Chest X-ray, PA view. Patient: 57 years old, sex M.
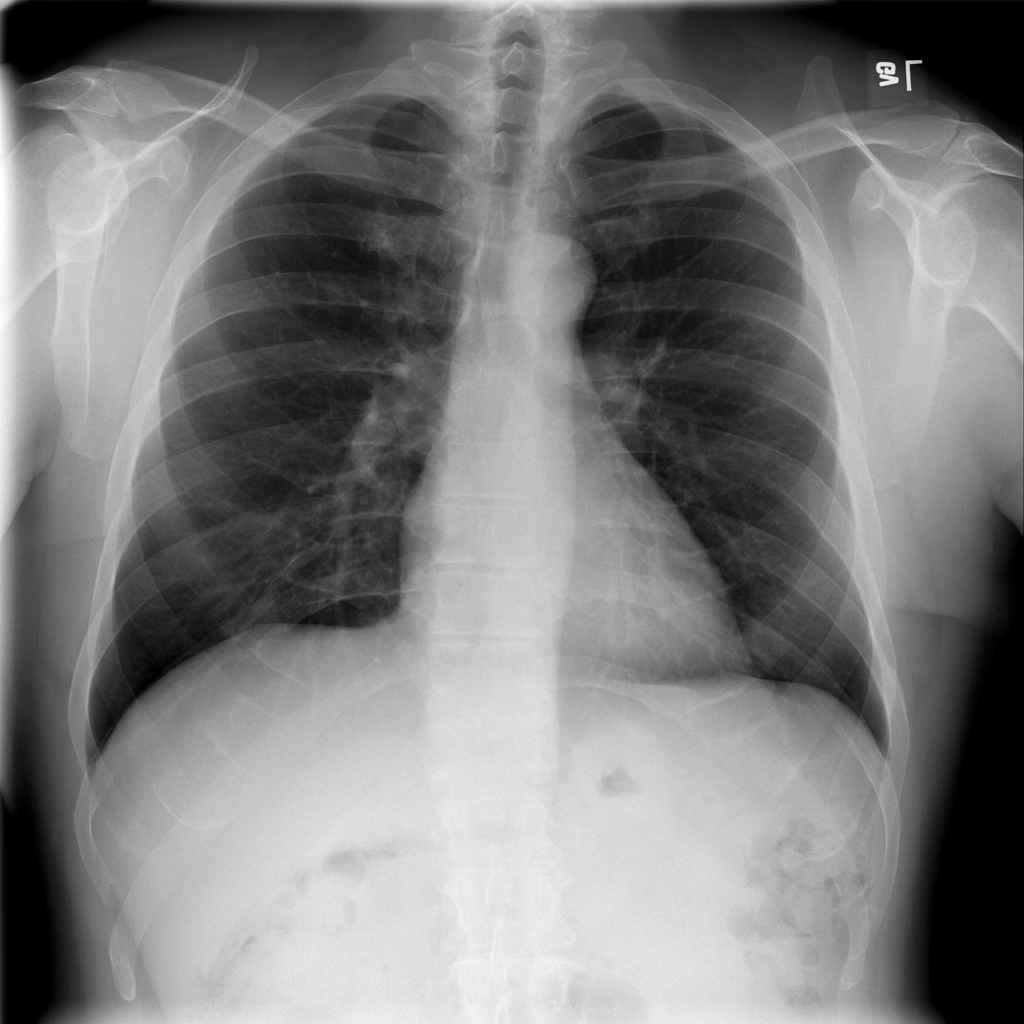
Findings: No Finding